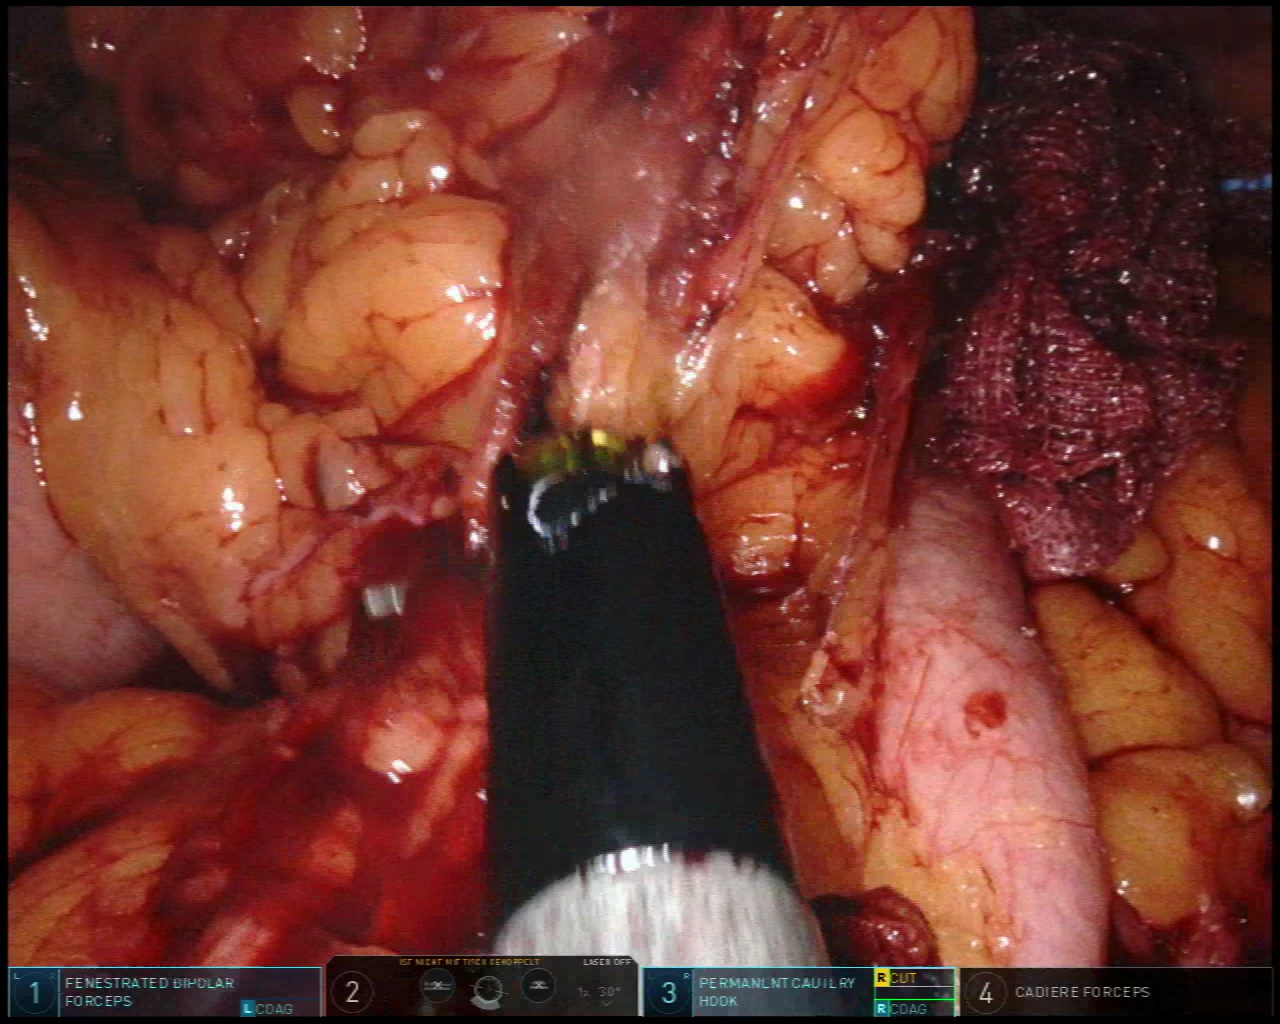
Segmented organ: stomach
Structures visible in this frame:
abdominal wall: yes
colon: yes
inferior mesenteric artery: no
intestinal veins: no
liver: no
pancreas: no
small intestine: no
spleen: no
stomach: yes
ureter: no
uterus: no
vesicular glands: no